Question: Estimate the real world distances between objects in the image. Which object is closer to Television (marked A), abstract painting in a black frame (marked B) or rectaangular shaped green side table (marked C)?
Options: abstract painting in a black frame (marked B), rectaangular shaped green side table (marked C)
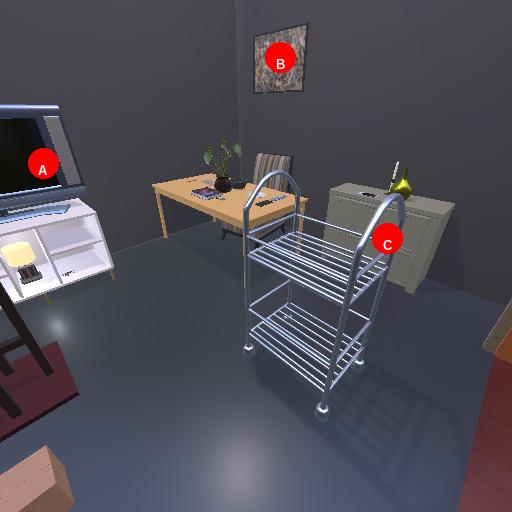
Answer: abstract painting in a black frame (marked B)